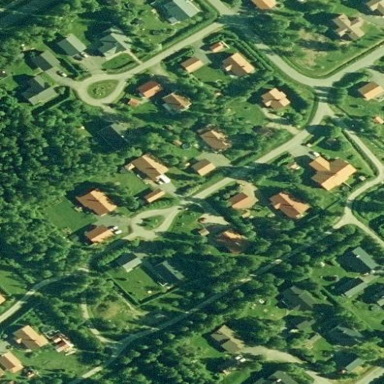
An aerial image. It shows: Residential area.